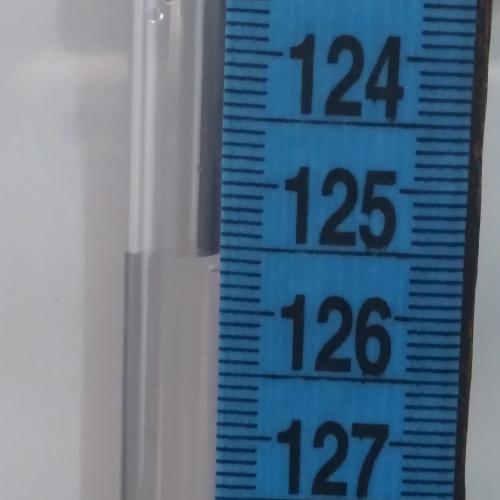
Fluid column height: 125.6 cm